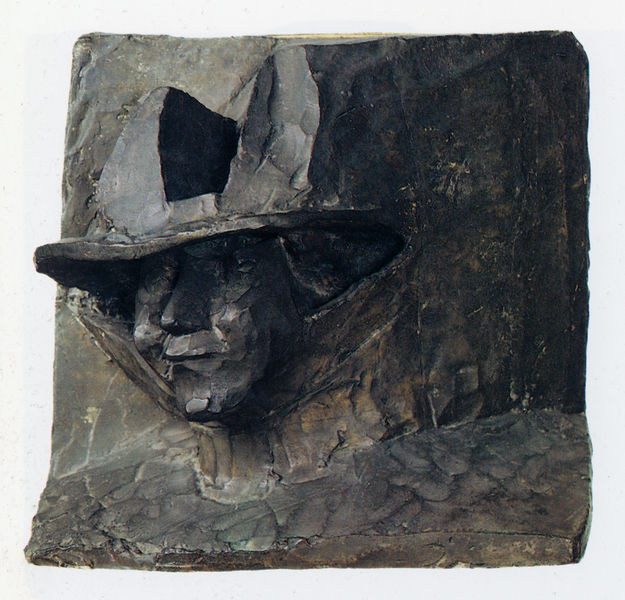
Titel: Signora dal cappello nero
Standort: Roma
Institution: Galleria Nazionale d'Arte Moderna di Roma
Schlagwörter: dunkel, kopf, mann, grob, frau, hut, mund, nase, blick, expressionismus, augen, gesicht, stein, bildnis, portrait, porträt, figur, kinn, skulptur, statue, lächeln, relief, wangen, moderne, einschnitt, flächen, modern, arbeiter, ausschau, büste, bronze, plastik, rodin, roh, lachen, oberfläche, soldat, helm, struktur, scwarz, guss, gegossen, hochrelief, gießen, bildhauerkunst, hute, bearbeitung, bronoze, dossi, meunier